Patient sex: F
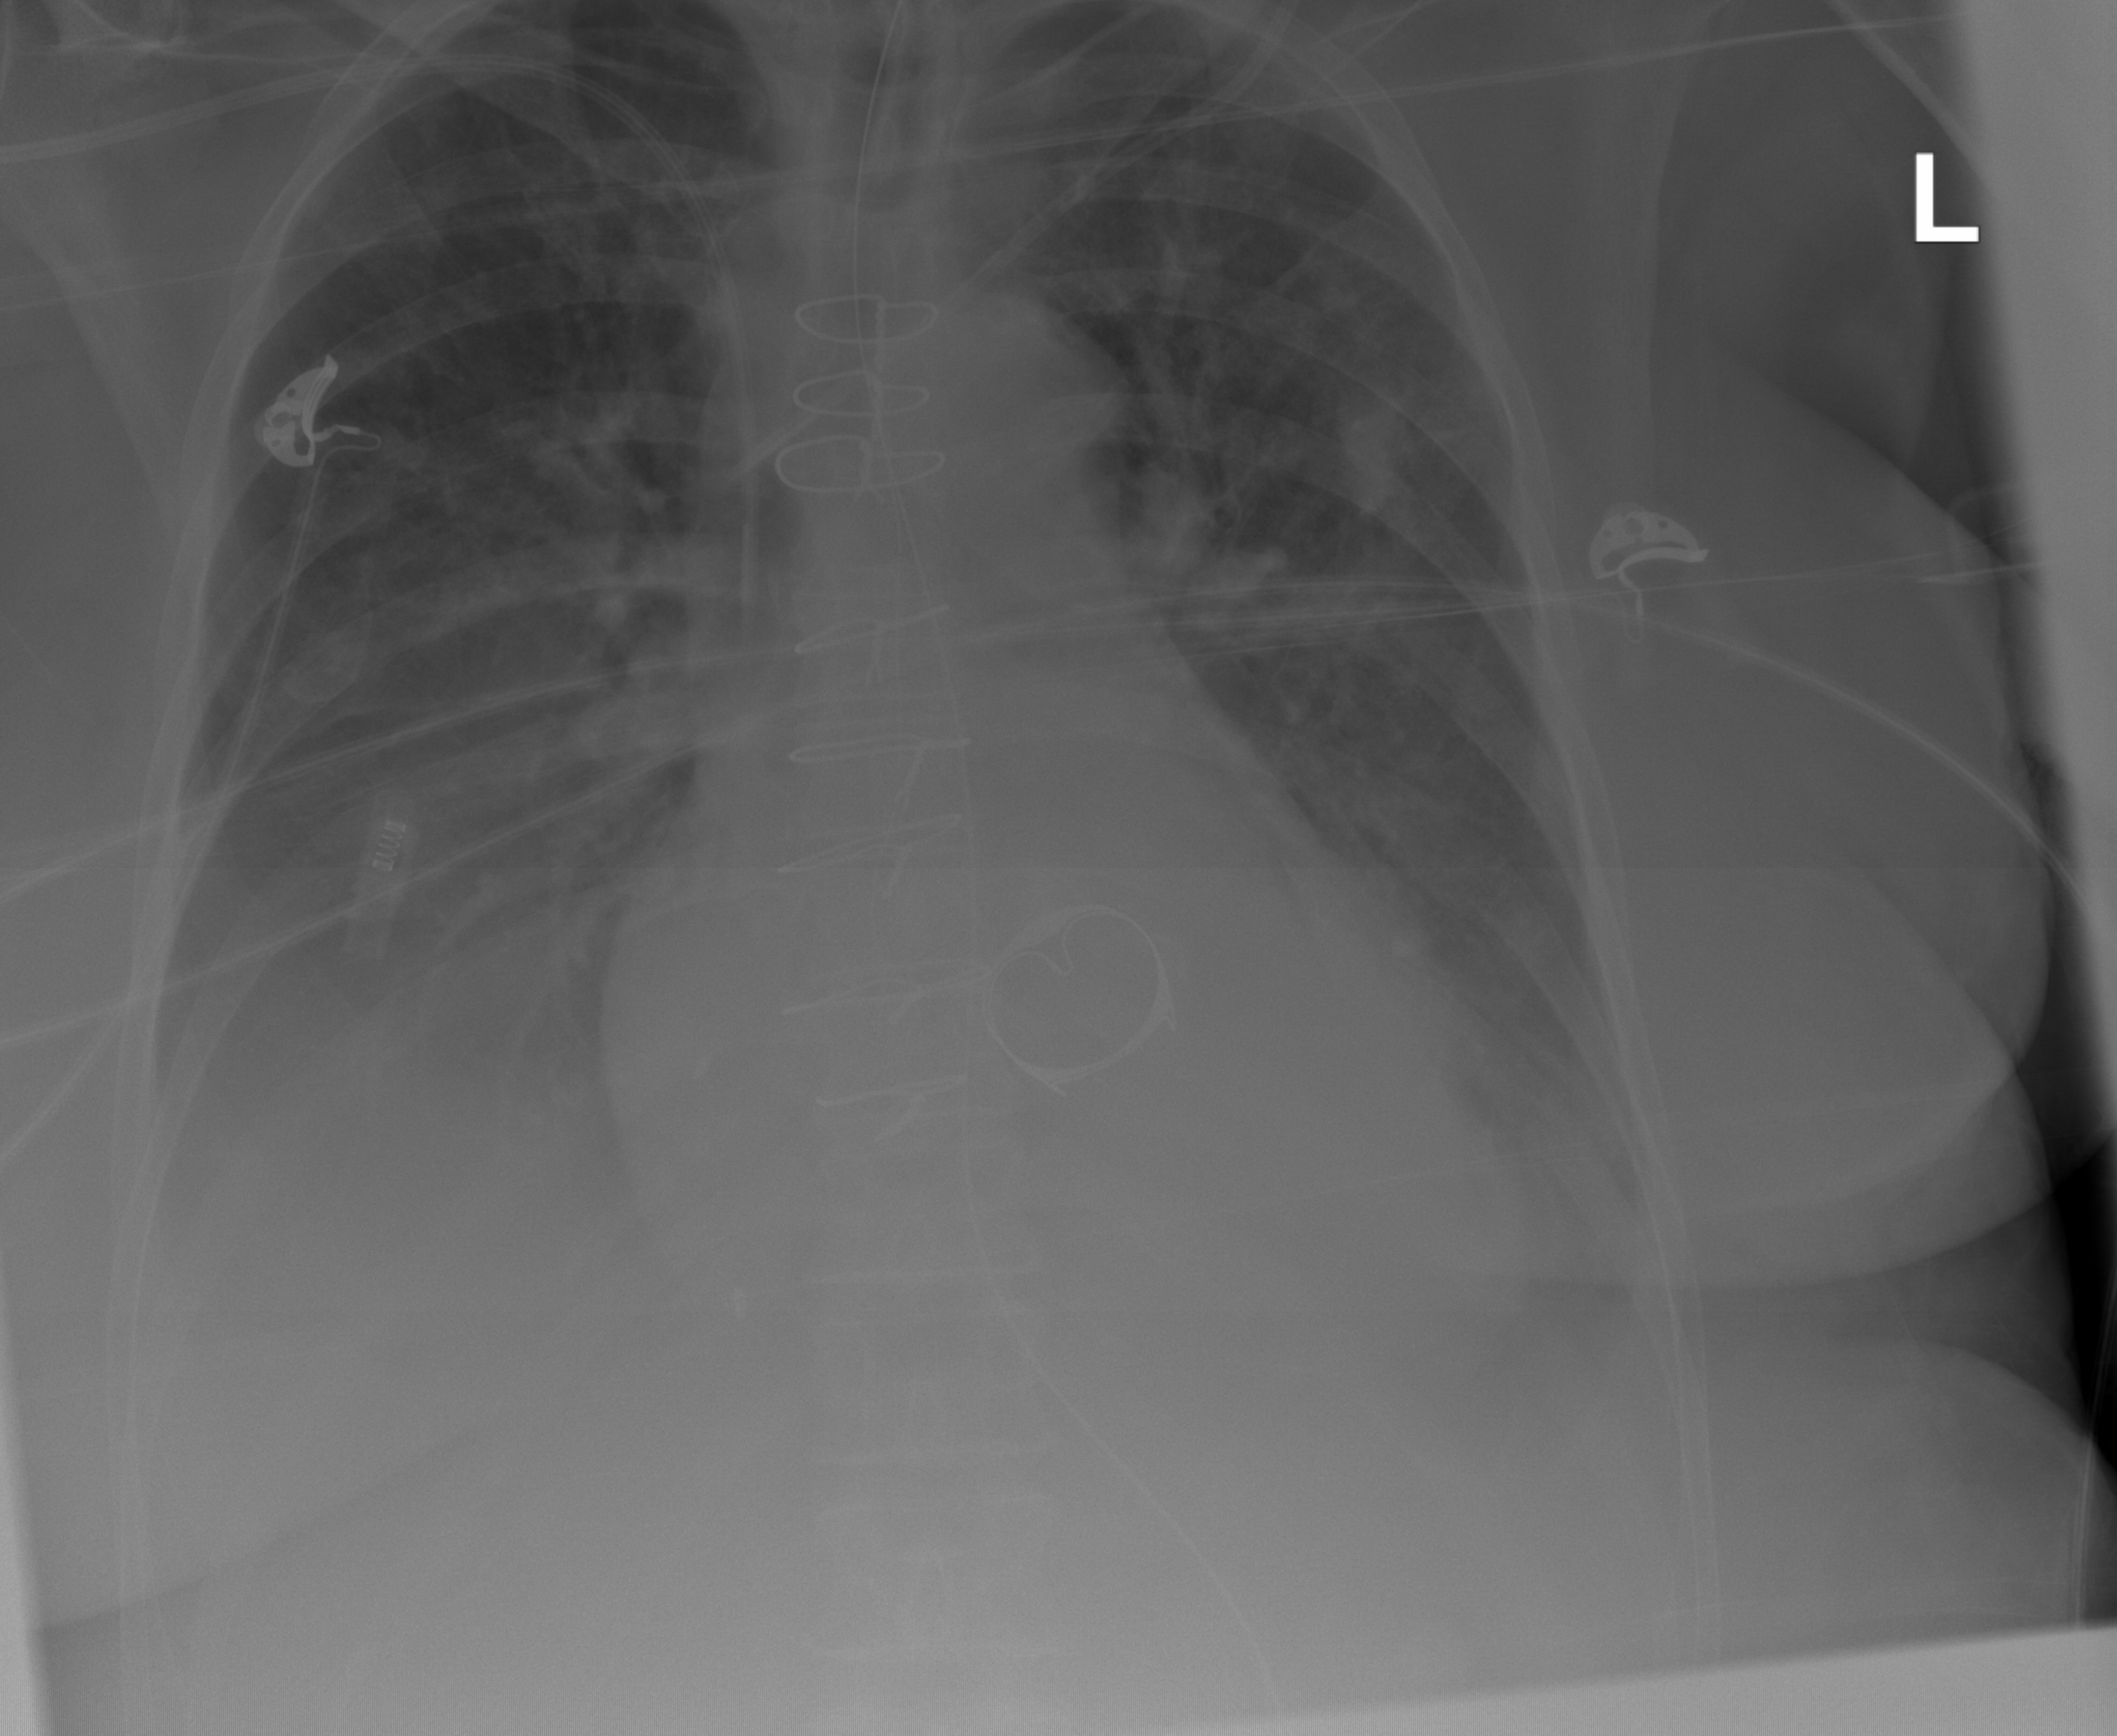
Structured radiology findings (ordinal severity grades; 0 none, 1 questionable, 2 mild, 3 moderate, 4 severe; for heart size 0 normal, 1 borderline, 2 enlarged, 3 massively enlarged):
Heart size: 2
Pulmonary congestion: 2
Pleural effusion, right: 2
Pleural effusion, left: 2
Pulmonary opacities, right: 1
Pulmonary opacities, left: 1
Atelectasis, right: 2
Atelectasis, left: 2